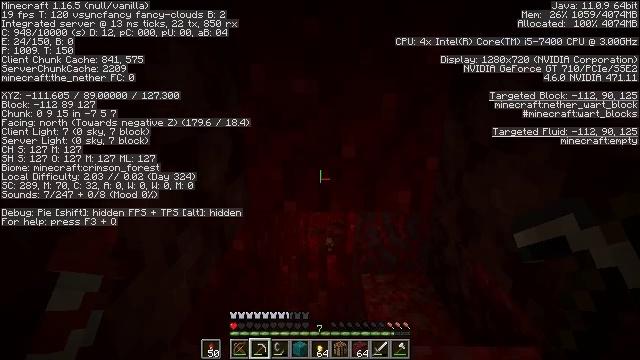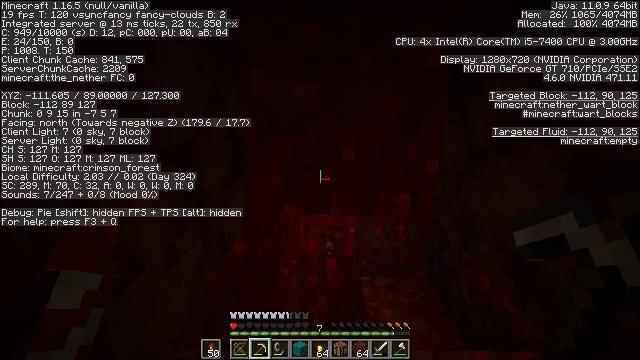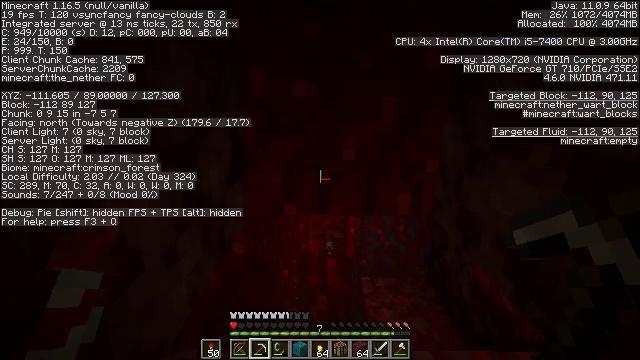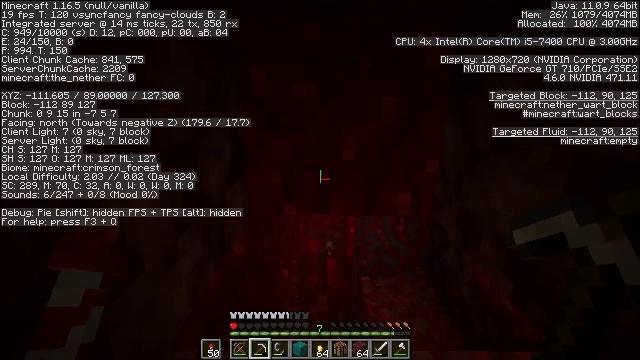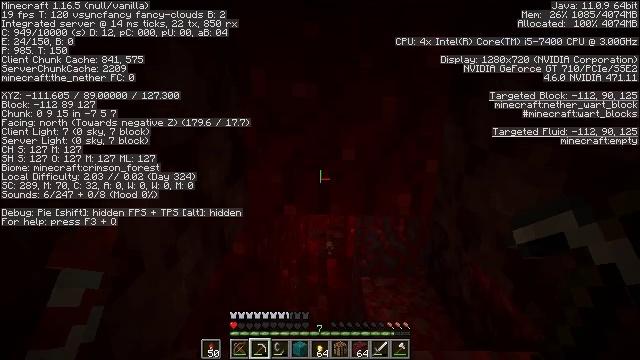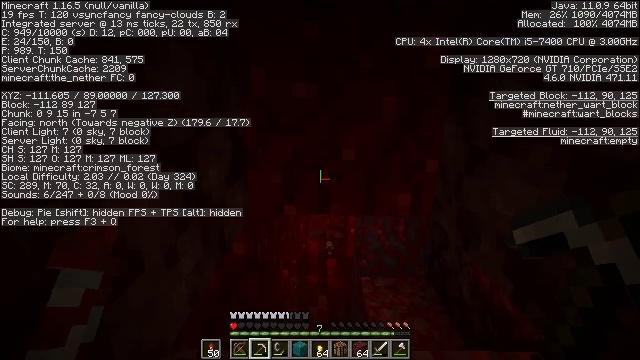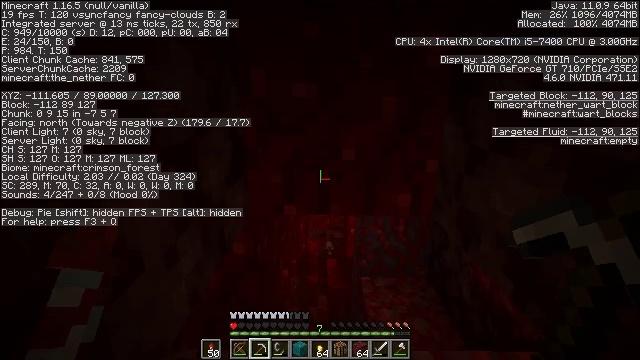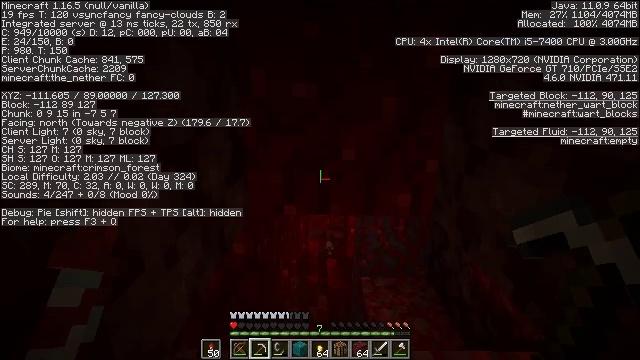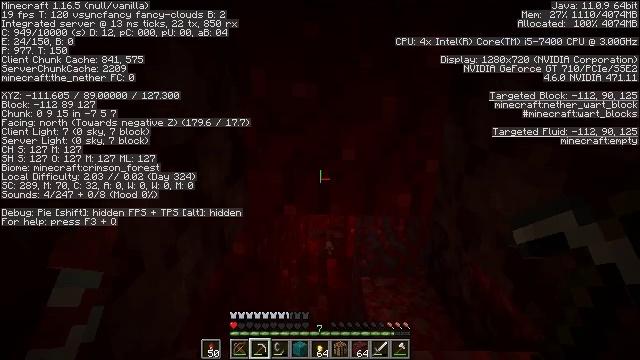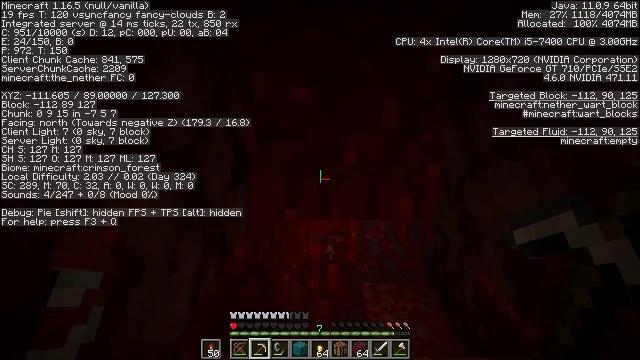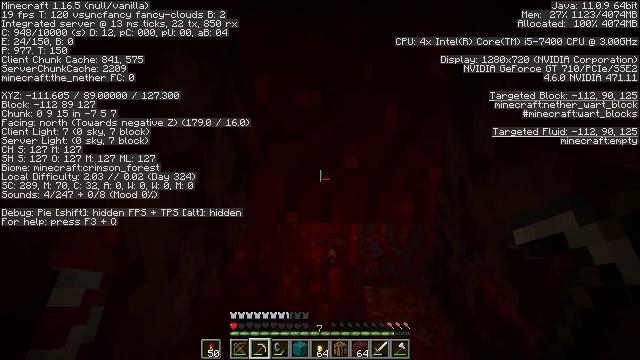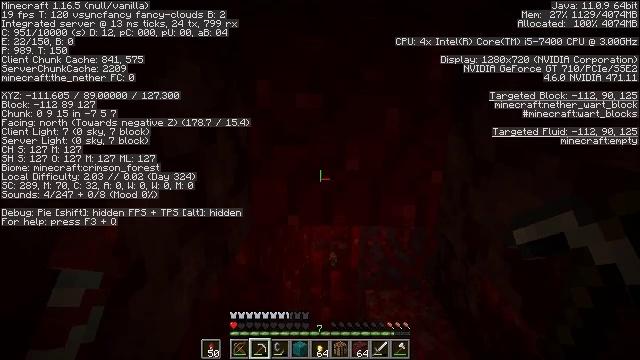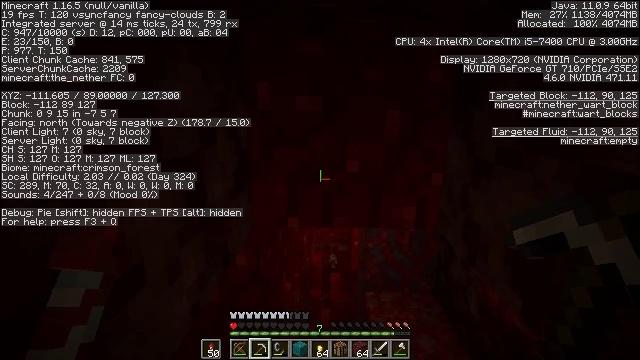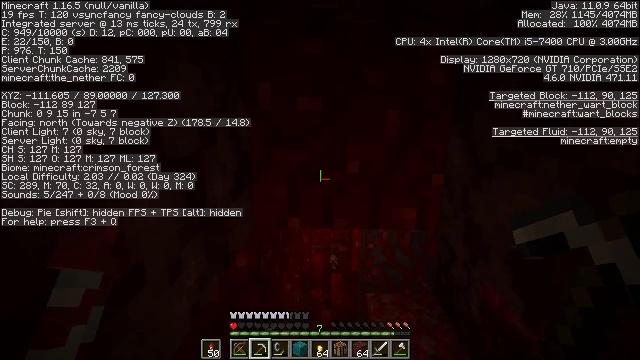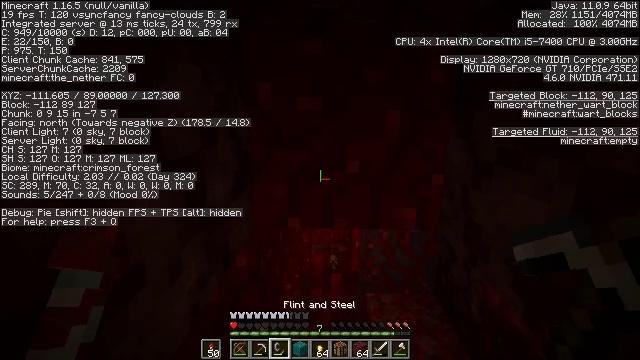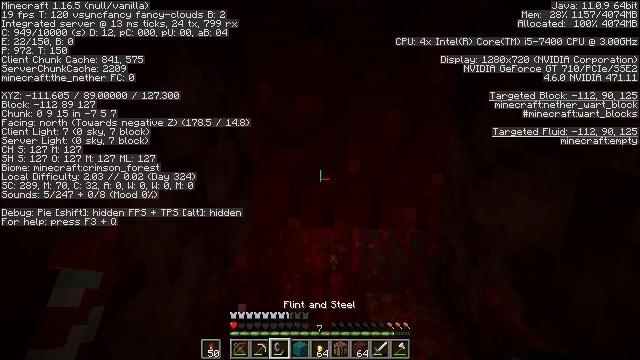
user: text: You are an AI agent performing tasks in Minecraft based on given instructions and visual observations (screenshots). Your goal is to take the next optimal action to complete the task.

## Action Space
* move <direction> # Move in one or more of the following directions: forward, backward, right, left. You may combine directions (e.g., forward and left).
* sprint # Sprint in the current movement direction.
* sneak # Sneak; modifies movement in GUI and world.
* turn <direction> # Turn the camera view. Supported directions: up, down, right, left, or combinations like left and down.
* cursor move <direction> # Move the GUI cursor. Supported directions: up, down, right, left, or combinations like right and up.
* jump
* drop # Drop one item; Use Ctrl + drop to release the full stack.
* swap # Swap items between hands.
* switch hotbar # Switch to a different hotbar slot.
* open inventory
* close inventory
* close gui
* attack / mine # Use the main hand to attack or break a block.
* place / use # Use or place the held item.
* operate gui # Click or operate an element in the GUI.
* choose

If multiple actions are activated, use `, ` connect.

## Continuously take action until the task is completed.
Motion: motion action
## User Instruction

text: Harvest nether wart blocks for resources.
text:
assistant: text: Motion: no_op
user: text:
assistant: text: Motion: no_op
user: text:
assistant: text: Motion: no_op
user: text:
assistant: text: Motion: no_op
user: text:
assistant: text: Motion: no_op
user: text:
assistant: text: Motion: no_op
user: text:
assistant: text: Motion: no_op
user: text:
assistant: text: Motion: no_op
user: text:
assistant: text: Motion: no_op
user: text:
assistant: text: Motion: no_op
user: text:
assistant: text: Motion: no_op
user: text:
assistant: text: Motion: no_op
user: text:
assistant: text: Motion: no_op
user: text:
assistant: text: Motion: no_op
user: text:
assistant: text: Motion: no_op
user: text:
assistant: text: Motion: no_op
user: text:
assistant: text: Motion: no_op
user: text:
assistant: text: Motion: no_op
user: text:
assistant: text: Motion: turn up
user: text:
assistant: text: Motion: no_op
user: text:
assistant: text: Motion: no_op
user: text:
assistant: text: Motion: no_op
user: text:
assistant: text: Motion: turn right and up
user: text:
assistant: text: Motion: turn right and up
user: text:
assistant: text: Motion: no_op
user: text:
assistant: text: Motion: no_op
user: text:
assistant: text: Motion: no_op
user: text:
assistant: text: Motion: no_op
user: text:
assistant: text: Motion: no_op
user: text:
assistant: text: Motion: no_op